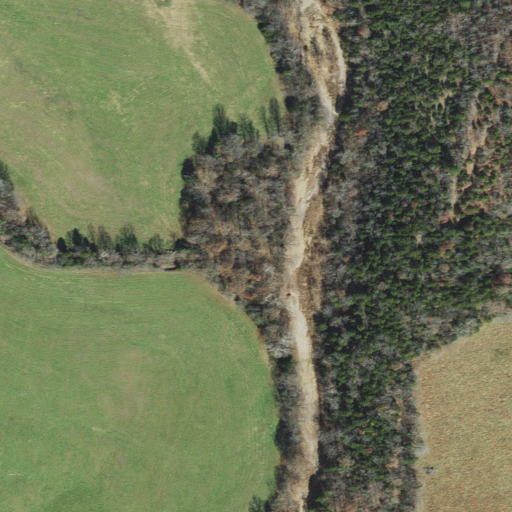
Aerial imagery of valley in Arkansas named Well Hollow containing pasture, deciduous forest, and mixed forest